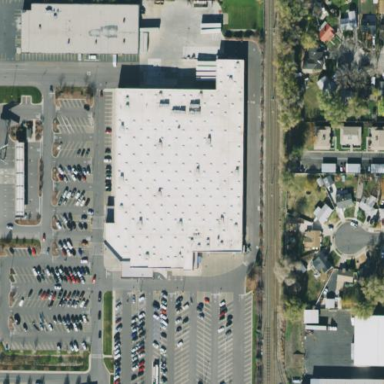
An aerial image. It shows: Wholesale shop located in commercial building.